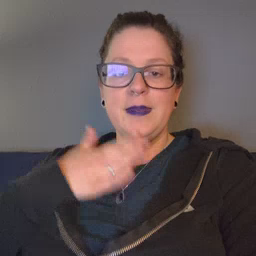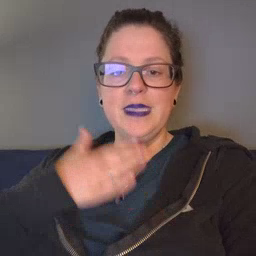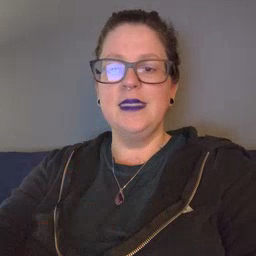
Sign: happy